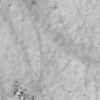
Label: not_dusty